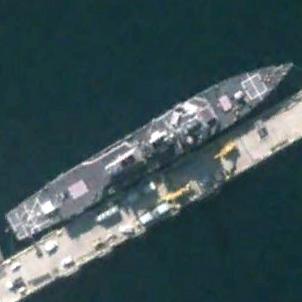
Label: destroyer